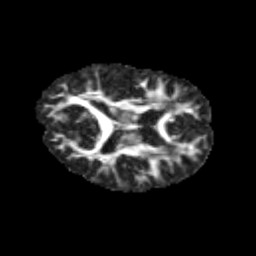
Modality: FA
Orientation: axial
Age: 11
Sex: male
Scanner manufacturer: siemens
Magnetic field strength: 3 T
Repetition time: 3.8 s
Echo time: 0.07 s